Interaction volume radius: 5 \u00c5
Interaction volume height: 30 \u00c5
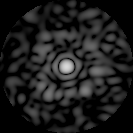
Disorder parameter: 0.8569